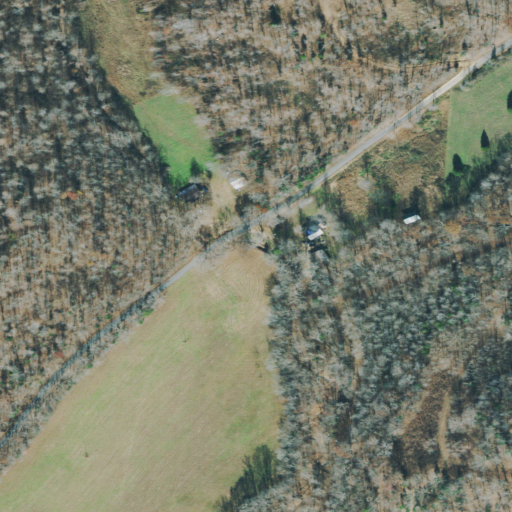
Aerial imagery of valley in Tennessee named Lashley Hollow containing deciduous forest, pasture, open development, and shrub